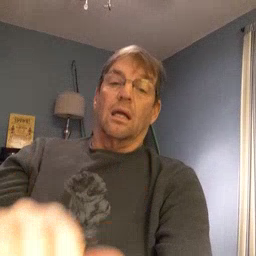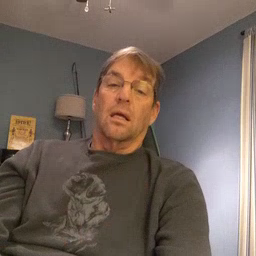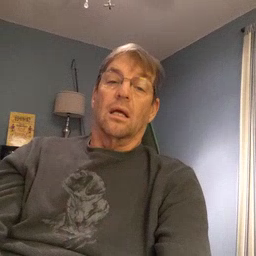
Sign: stay